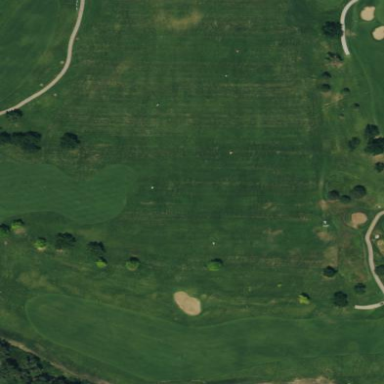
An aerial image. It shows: Grassy area designated for driving range golf.